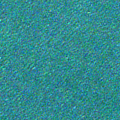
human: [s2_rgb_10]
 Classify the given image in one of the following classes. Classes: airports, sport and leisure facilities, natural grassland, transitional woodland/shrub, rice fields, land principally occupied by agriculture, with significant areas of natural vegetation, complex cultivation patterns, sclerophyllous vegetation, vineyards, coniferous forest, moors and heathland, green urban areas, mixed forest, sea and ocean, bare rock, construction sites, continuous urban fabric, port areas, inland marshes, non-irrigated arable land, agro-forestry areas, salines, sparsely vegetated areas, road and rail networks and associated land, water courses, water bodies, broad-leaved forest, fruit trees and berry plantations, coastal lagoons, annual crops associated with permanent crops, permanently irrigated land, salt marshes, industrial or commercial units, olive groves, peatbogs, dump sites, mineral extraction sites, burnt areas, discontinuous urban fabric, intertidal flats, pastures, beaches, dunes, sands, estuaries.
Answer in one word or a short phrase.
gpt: sea and ocean